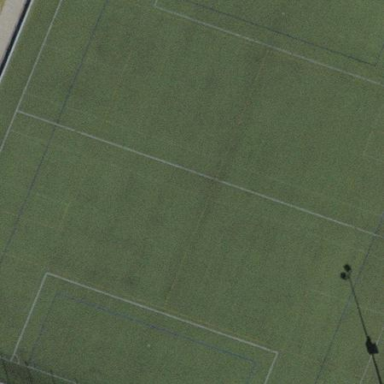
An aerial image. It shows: Pitch for leisure activities.